Question: Hey all you smart guys;
A tough crash bug debugging for many days but still don't find the root cause, thirst for your tips and guidance.
It is a a table view controller, but more complicated since we have added many other UI controls in. Using tool Zombie to assist debugging and find crash dues to the deallocated table view still receives outside event.
Questions.
1. See the following call stack capture by Zombie, I've no idea which unexpected event is still sent out. Any method available which will help to debug into UIKit framework inside?
2. I am new to IPhone programming, I want to know if you meet such issue, what methods you will try to seek the root cause? How to try? How to suspend the crash points?
I have done many experiments and all of them have been proved failure so far. Need your help, any idea and discussion will be appreciated, thanks in advance.
'''
@interface FavoriteDetailViewController : UITableViewController<UIActionSheetDelegate,FavoritesEditDelegate>
'''

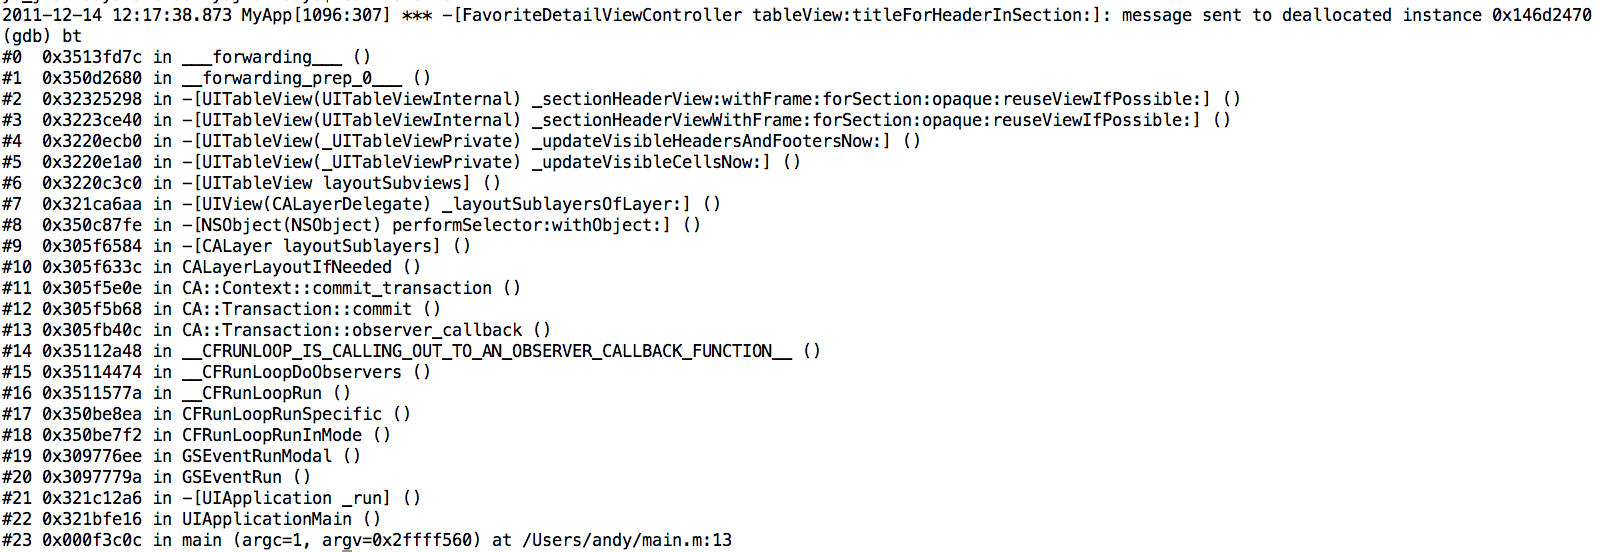
Answer: I had a similar problem.
'''
-[ChaptersContentController tableView:cellForRowAtIndexPath:]: message sent to deallocated instance
UIKit'-[UITableView(UITableViewInternal) _createPreparedCellForGlobalRow:withIndexPath:]
'''
Setting the datasource and the delegate of my tableView to nil in the dealloc method helped me
'''
-(void)dealloc {
self.tableView.dataSource = nil;
self.tableView.delegate = nil;
...
'''